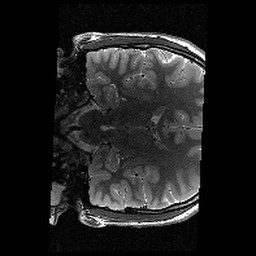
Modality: T2w
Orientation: coronal
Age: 13
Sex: male
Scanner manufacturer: siemens
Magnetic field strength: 3 T
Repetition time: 9.23 s
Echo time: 0.067 s